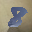
Label: 8